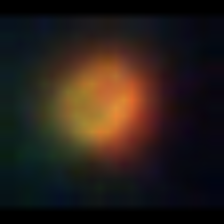
Taxon: NanoPlankton
Group: Other